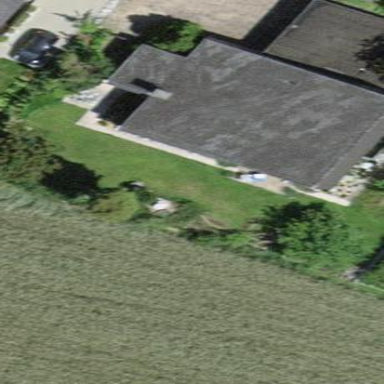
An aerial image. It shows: Simple house.